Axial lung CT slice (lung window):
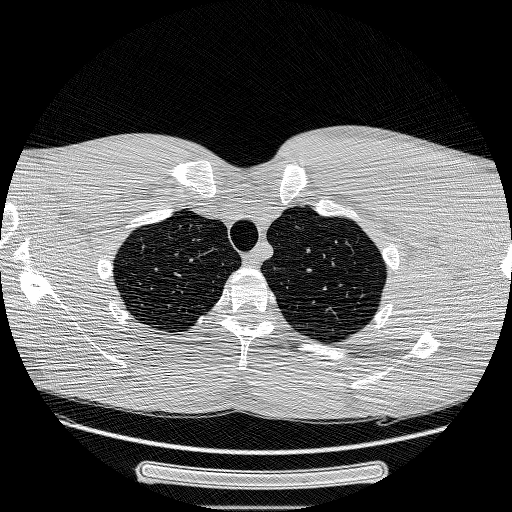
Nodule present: no